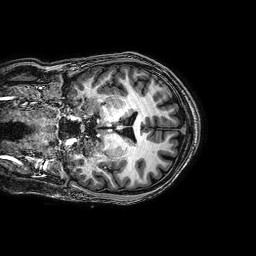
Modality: T1w
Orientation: coronal
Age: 23
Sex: male
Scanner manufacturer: philips
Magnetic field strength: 3 T
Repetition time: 0.008098 s
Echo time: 0.0037 s